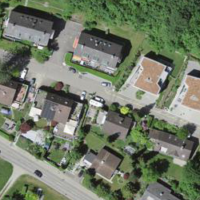
EUNIS habitat code: 55
Species observed at this site:
Melilotus albus